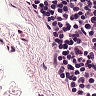
Metastatic tissue present: no